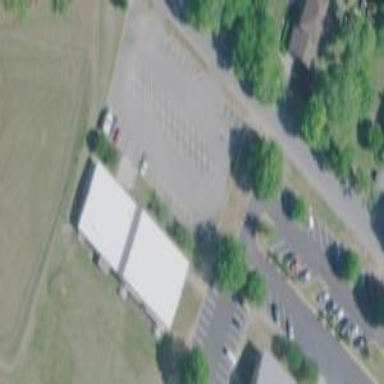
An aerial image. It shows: Parking area.